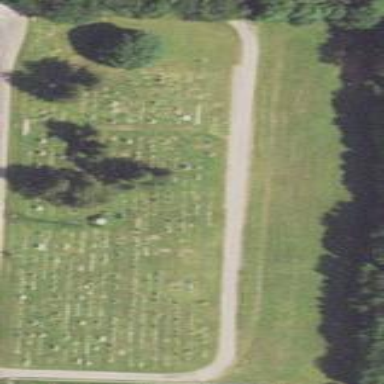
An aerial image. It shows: Cemetery.